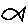
Label: fish